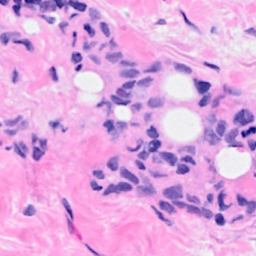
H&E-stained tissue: Breast